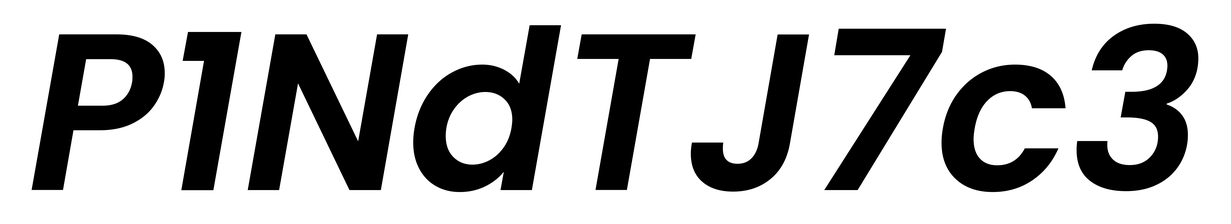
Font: Poppins-SemiBoldItalic